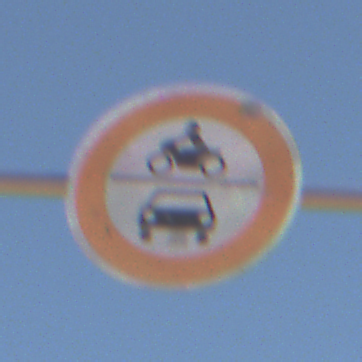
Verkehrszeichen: VerbotKraftfahrzeuge
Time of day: Midday
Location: Outdoor (Nature)
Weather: Clear
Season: NotSpecified
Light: Natural